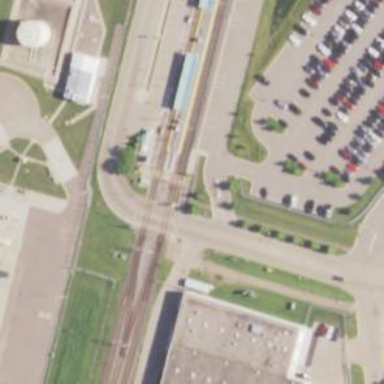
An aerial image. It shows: Crossing for the railway.